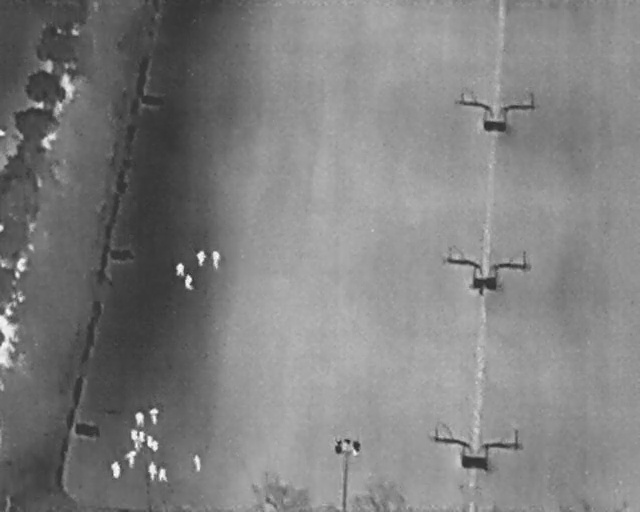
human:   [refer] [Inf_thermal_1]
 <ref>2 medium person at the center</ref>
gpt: <box>[[32, 49, 35, 51, 2], [29, 49, 32, 51, 2]]</box>

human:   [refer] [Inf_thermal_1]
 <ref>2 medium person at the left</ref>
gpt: <box>[[26, 51, 29, 53, 2], [28, 53, 30, 55, 2]]</box>

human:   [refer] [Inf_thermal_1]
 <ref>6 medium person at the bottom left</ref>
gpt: <box>[[22, 79, 25, 82, 2], [20, 80, 22, 83, 2], [18, 88, 22, 90, 2], [16, 90, 19, 92, 2], [22, 90, 25, 92, 2], [24, 91, 26, 93, 2]]</box>

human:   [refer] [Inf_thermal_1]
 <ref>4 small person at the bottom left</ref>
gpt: <box>[[20, 83, 21, 85, 2], [20, 84, 22, 86, 2], [22, 85, 24, 86, 2], [23, 86, 25, 87, 2]]</box>